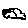
Label: cloud